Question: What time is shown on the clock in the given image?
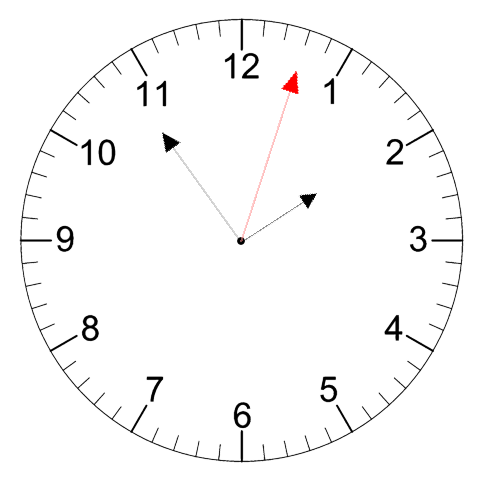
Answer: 01:54:03